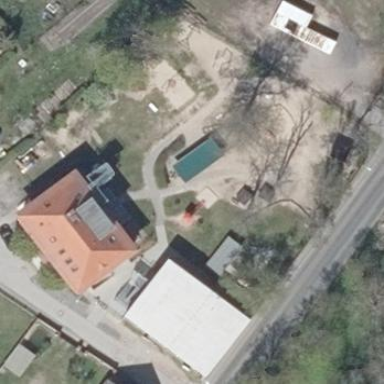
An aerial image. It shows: Kindergarten.